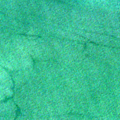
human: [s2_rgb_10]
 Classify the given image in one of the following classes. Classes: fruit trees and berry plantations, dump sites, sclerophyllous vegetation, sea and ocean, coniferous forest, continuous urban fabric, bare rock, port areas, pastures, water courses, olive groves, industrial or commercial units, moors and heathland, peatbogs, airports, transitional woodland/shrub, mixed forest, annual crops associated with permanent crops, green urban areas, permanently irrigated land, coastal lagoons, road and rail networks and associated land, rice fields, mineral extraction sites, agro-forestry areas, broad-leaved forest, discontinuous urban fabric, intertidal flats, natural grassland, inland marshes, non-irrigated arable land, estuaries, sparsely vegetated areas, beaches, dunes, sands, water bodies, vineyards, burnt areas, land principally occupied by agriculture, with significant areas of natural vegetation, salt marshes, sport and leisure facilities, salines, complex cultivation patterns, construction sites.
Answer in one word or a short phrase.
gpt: sea and ocean